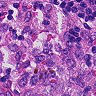
Metastatic tissue present: no